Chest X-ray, PA view. Patient: 57 years old, sex M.
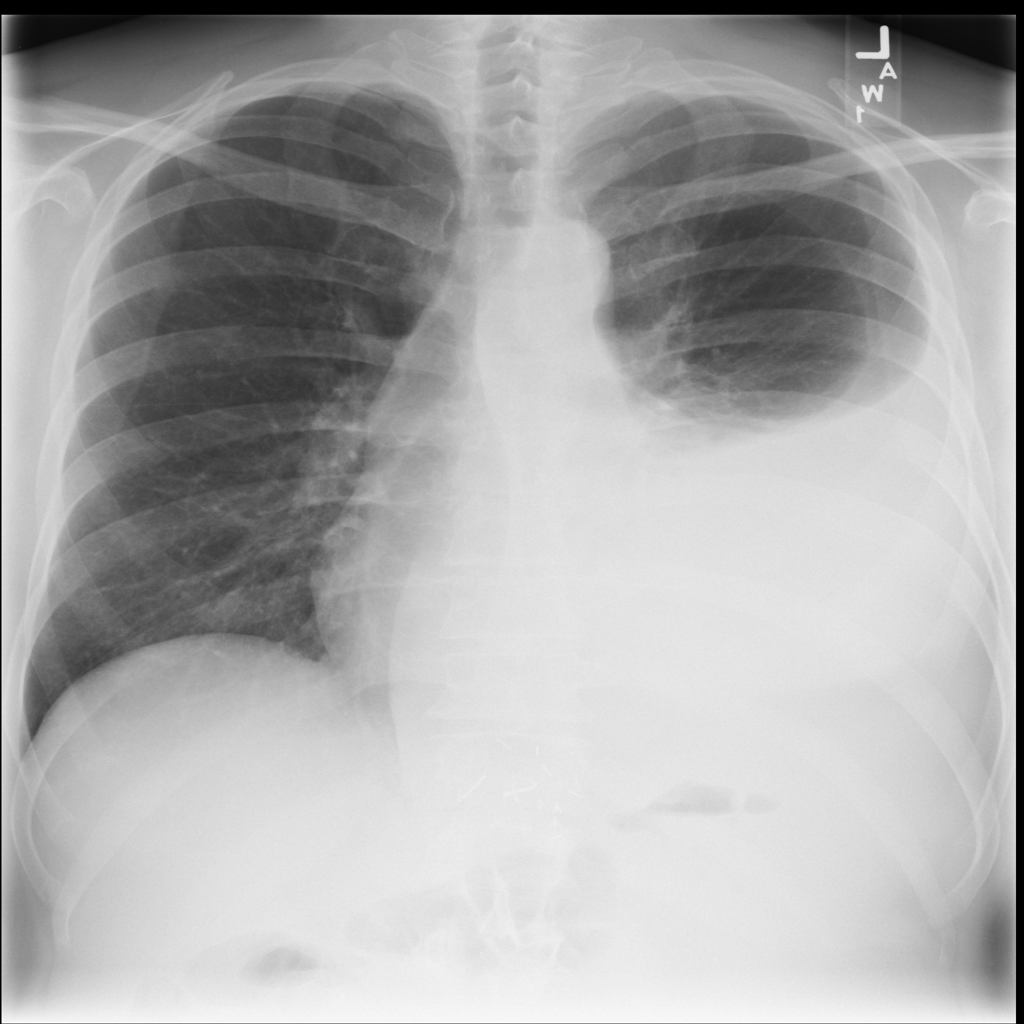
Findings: No Finding